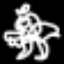
Label: angel